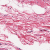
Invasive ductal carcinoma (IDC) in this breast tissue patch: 0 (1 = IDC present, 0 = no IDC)